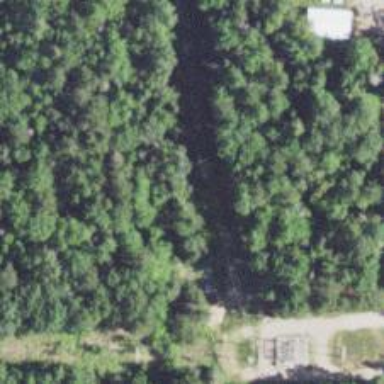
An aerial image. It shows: Abandoned railway siding that is part of historic railway.